Question: I'm working on a project that parses text units (referenced as "ngrams") from a string and stores them in a MySQL database.
In MySQL I have the following procedure that's supposed to store an ngram in a specific dataset (table) if it's not already there and return the id of the ngram:
'''
CREATE PROCEDURE 'add_ngram'(IN ngram VARCHAR(400), IN dataset VARCHAR(128), OUT ngramId INT)
BEGIN
-- try get id of ngram
SET @s = CONCAT('SELECT 'id' INTO @ngramId FROM 'mdt_', dataset, '_b1' WHERE 'ngram' = ''', ngram, ''' LIMIT 1');
PREPARE stm FROM @s;
EXECUTE stm;
SET ngramId = @ngramId;
-- if id could not be retrieved
IF ngramId IS NULL THEN BEGIN
-- insert ngram into dataset
SET @s = CONCAT('INSERT INTO 'mdt_', dataset, '_b1'('ngram') VALUES (''', ngram, ''')');
PREPARE stm FROM @s;
EXECUTE stm;
SET ngramId = LAST_INSERT_ID();
END;
END IF;
END$$
'''
A dataset table has only two columns: 'id', an auto-incremented int that serves as the primary key, and 'ngram', a 'varchar(400)' that serves as a unique index.
In my scala app I have a method that takes in a string, splits it into ngrams and then return a Seq of the ngrams' ids by passing the ngrams to the above procedure:
'''
private def processNgrams(text: String, dataSet: String) {
val ids = parser.parse(text).map(ngram => {
val query = dbConn.prepareCall("CALL add_ngram(?,?,?)")
query.setString(1, ngram)
query.setString(2, dataSet)
query.registerOutParameter(3, java.sql.Types.INTEGER)
query.executeUpdate()
dbConn.commit()
val id = query.getInt(3)
Debug(s"parsed ngram - id: $id ${" " * (3 - id.toString.length)}[ $ngram ]")
id
}
}
'''
'dbConn' in the above code is an instance of 'java.sql.Connection' and has auto commit set to false.
When I executed this I noticed that very few ngrams were stored in the database. Here's what the debug statement from the above method prints out:

So there are multiple ngrams that are clearly different from each other that seem to have the same id returned from the procedure. If I look in the database table, I can see that for example the ngram "i" has id "1", but it seems that ngrams inserted immediately after also get returned an id of "1". This is true of the other ngrams I looked up in the table as well. This leads me to believe that perhaps the procedure call maybe gets cached?
I've tried a number of things, such as creating the prepared call outside of the method and reusing it and calling clearParameters every time, creating a new call inside the method every time (as it is above), even sleeping the Thread between calls, but nothing seems to make a difference.
I've also tested the procedure by manually running queries in a MySQL client and it seems to run fine, though my program executes queries at a much faster speed than I can manually, so that might make a difference.
I'm not entirely sure if it's a JDBC issue with making the call or a MySQL issue with the procedure. I'm new to scala and MySQL procedures, so forgive me if this is something really simple that's escaped me.
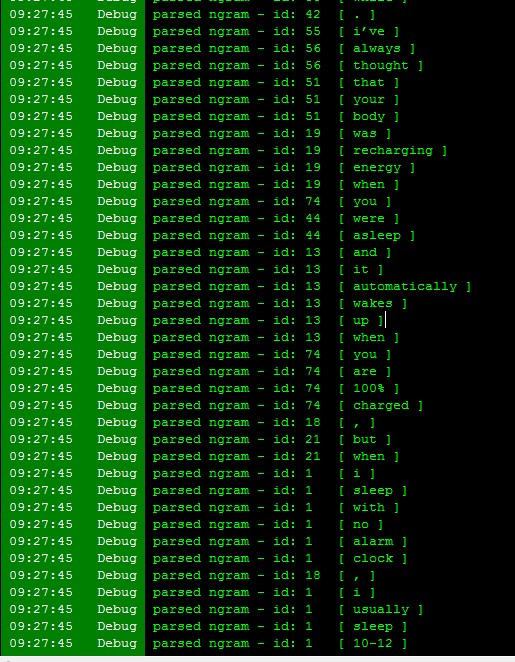
Answer: Figured it out! Turns out, it was the stored procedure causing all the trouble.
In the procedure I check to see if a ngram exists by doing a dynamic SQL query (since the table name is passed in) that stores a value in '@ngramId', which is a session variable. I store it in '@ngramId' and not into 'ngramId' (a procedure output parameter) because prepared statements can only select into session variables (or so I've been told by an error when I originally created the procedure). Next I set the value of '@ngramId' to 'ngramId' and check if 'ngramId' is null to determine if the ngram exists in the table; if null, the ngram is inserted into the table and 'ngramId' is set to the last inserted id.
The problem with this is that because '@ngramId' is a session variable and because I used the same database connection for all procedures calls, the value of @ngramId persisted between calls. So for example, if I made a call with the ngram "I", and it was found in the database with id 1, '@ngramId' now had the value of 1. Next if I tried to insert another ngram that did not exist in the table, the dynamic select statement did not return anything so the value of '@ngramId' remained as 1. Since the output parameter 'ngramId' is populated with the value of '@ngramId' and now it was no longer NULL, it bypassed the if statement that inserted the ngram in the database and returned the id of the last ngram found in the table, resulting in the seeming caching of ngram ids.
The solution to this was to add the following line as the very first statement in the procedure:
'''
SET @ngramId = NULL;
'''
Which resets the value of '@ngramId' between calls to the procedure over the same session.